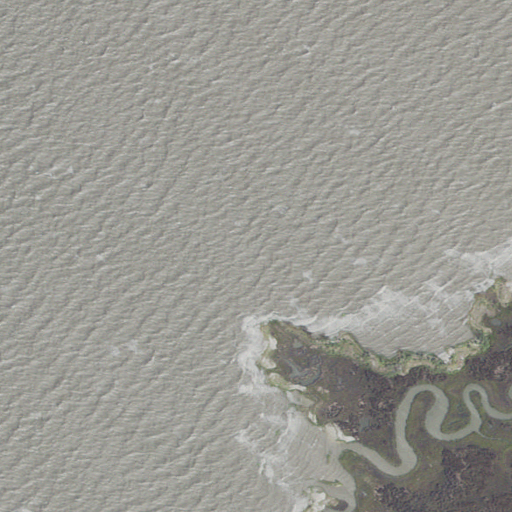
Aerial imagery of cape in Virginia named Peters Point containing open water and herbaceous wetlands